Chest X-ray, PA view. Patient: 35 years old, sex F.
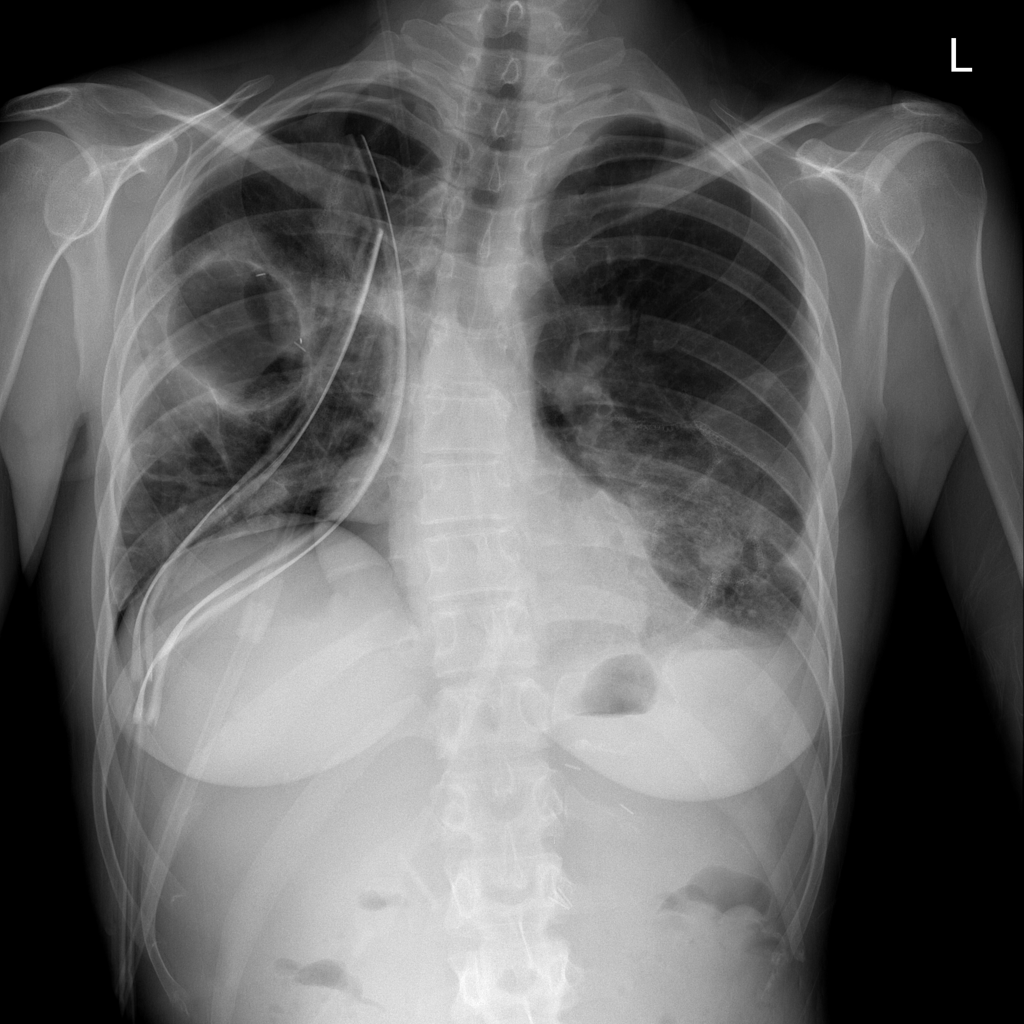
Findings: Pneumothorax